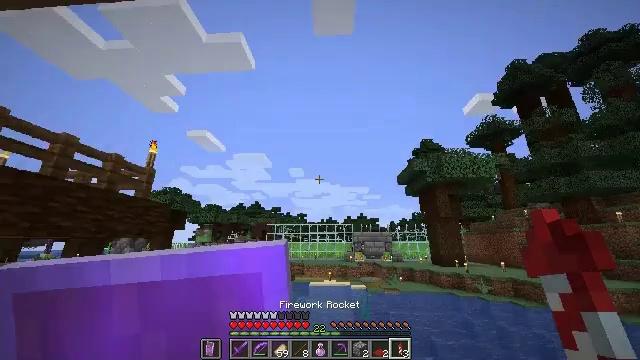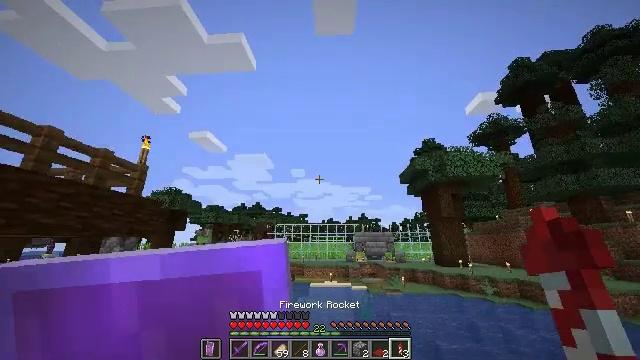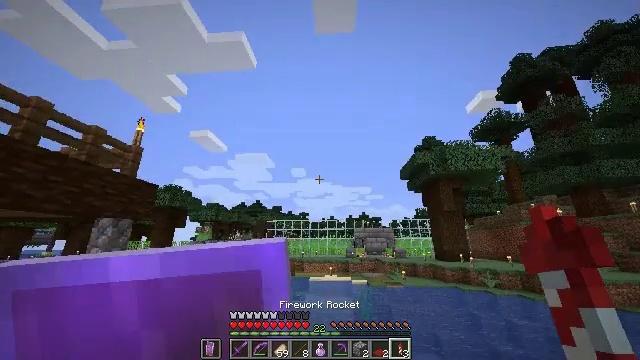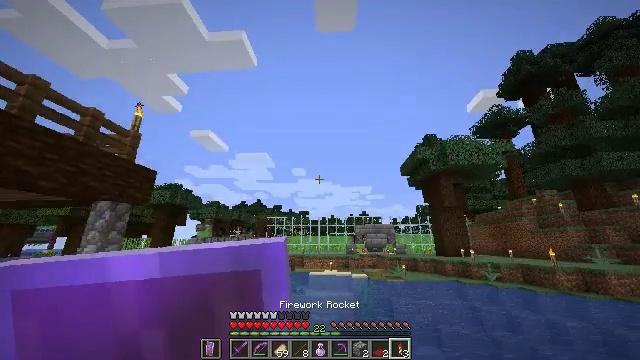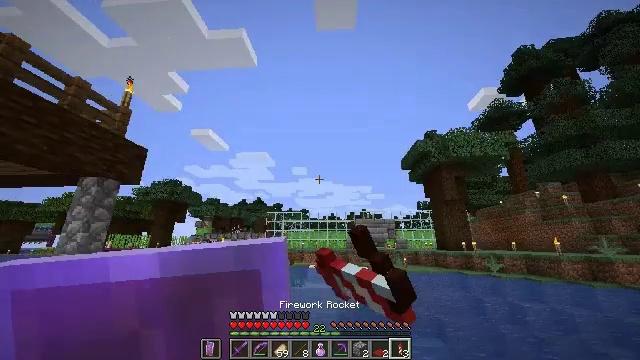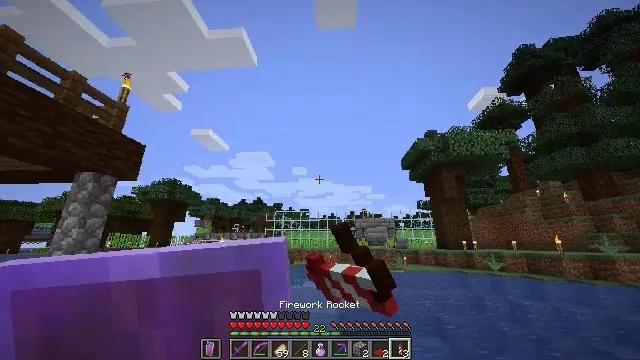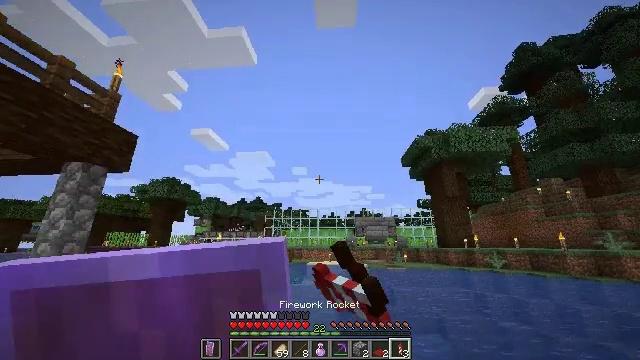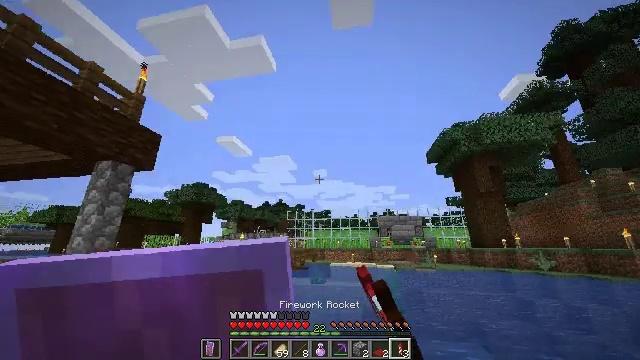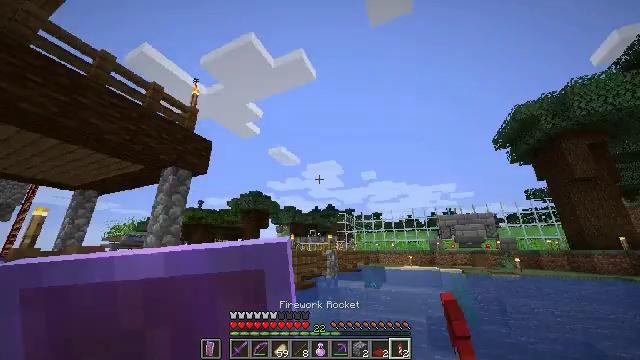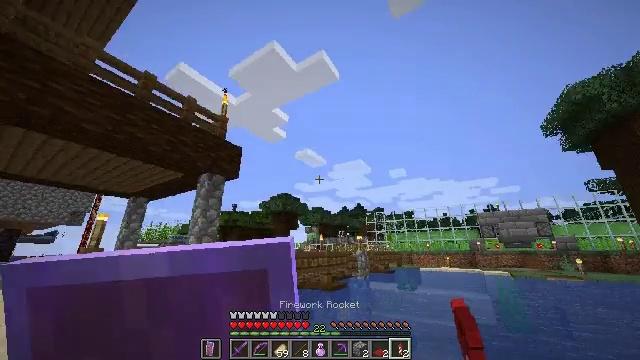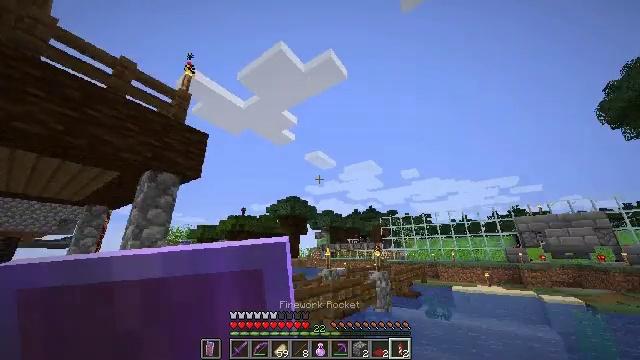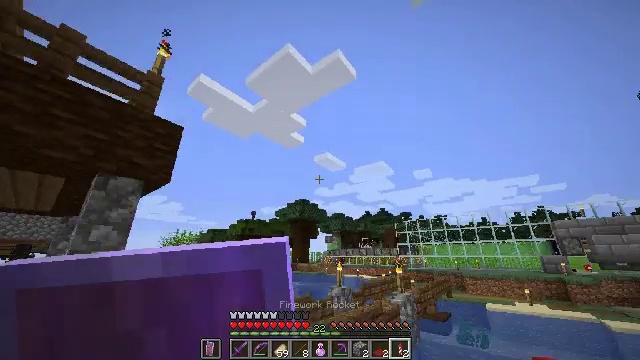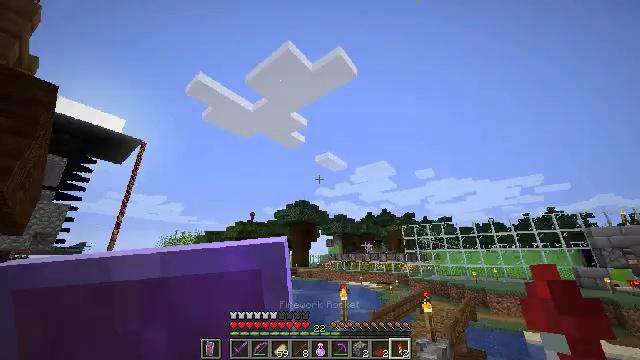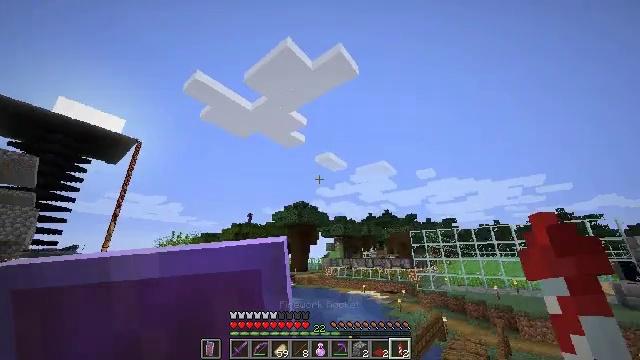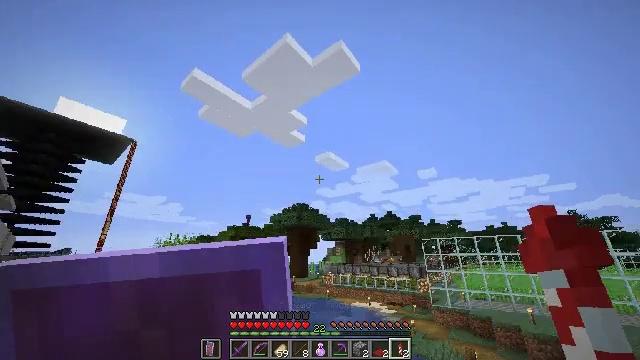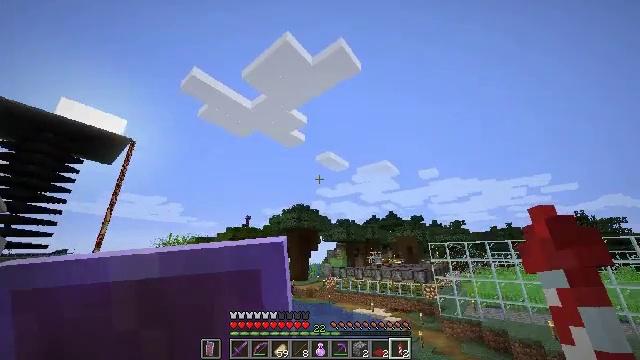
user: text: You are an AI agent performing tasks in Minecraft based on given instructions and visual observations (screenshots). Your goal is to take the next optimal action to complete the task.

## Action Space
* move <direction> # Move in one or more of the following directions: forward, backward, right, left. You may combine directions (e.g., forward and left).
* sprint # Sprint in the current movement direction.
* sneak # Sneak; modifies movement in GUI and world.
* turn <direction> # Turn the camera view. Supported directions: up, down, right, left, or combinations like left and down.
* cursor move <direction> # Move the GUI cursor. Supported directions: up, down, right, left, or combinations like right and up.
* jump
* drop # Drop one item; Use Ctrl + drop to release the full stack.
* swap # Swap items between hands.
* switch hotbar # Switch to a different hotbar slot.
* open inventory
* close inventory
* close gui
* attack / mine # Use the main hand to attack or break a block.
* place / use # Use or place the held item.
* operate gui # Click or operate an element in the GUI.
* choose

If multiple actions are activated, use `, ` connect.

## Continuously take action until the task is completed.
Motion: motion action
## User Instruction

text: Punch the spruce leaves to get saplings.
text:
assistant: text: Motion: move forward, sprint, jump
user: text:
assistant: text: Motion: move forward, sprint, jump
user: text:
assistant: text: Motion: move forward, sprint, use / place, jump
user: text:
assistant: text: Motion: move forward, sprint, use / place, jump
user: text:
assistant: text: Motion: move forward, sprint, use / place, jump
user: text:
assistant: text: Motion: move forward, sprint, use / place, jump
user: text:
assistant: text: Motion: move forward, sprint, turn left, jump
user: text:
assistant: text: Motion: move forward, sprint, turn left and up, jump
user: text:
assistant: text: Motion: move forward, sprint, turn left, jump
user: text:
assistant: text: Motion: move forward, sprint, turn left, jump
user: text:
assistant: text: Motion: move forward, sprint, turn left, jump
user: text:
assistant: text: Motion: move forward, sprint, jump
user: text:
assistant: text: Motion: move forward, sprint, jump
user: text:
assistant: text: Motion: move forward, sprint, jump
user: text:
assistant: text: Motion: move forward, sprint, jump
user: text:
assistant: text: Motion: move forward, sprint, turn left, jump
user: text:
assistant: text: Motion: move forward, sprint, turn left and up, jump
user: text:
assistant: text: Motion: move forward, sprint, turn left, jump
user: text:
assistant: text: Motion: move forward, sprint, turn left, jump
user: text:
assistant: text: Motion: move forward, sprint, turn left and down
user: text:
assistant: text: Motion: move forward, sprint, turn left and down
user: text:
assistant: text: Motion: move forward, sprint, turn left and down
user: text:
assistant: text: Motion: move forward, sprint
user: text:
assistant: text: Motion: move forward, sprint
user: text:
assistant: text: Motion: move forward, sprint, turn left
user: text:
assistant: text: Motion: move forward, sprint, turn left and down
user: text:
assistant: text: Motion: move forward, sprint, turn left and down
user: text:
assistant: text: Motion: move forward, sprint, turn left
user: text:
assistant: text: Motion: move forward, sprint
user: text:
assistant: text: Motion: move forward, sprint